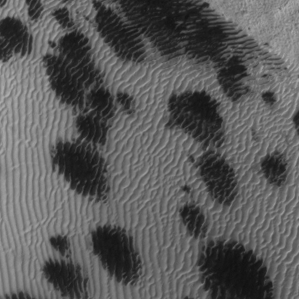
Label: frost